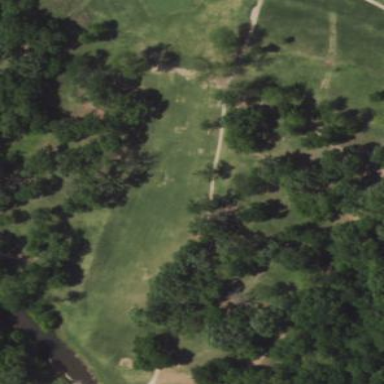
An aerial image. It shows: Golf fairway surrounded by grass.